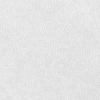
Atmospheric dust classification: dusty